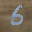
Label: 6